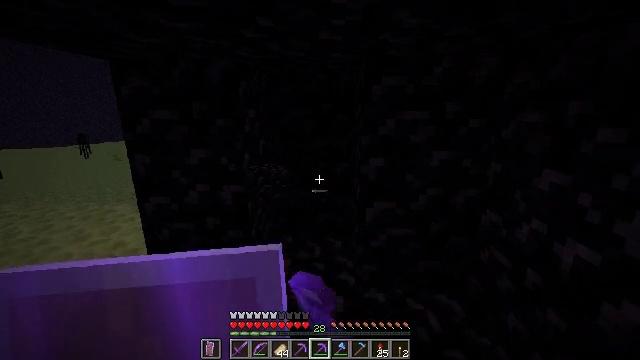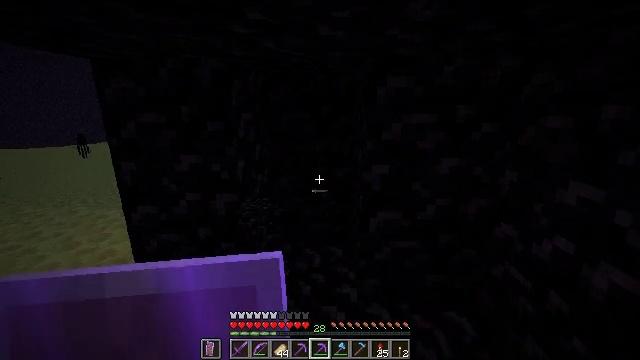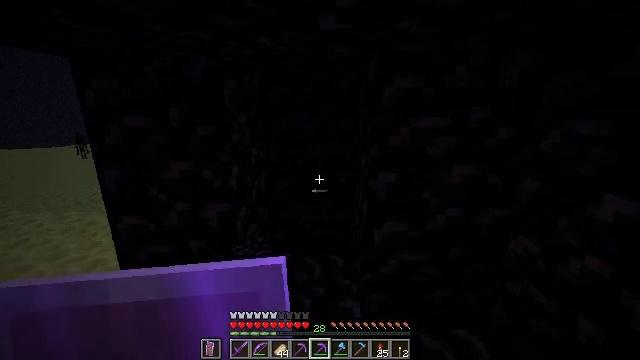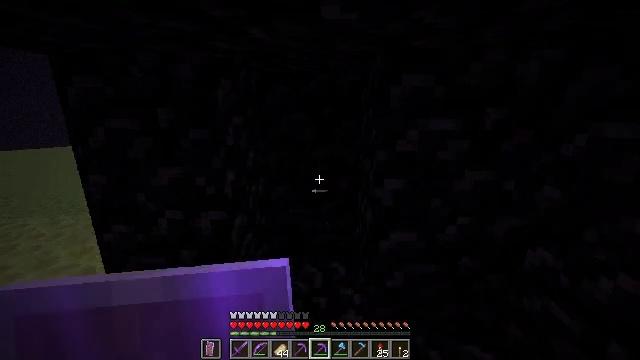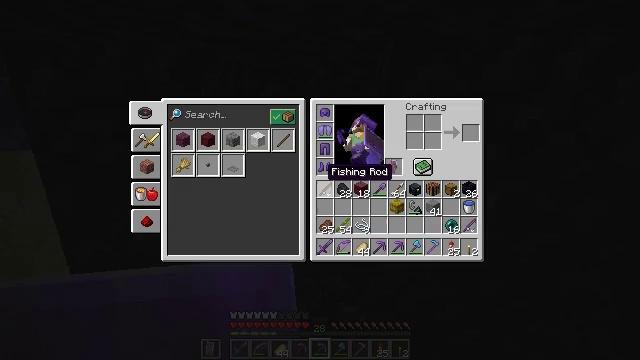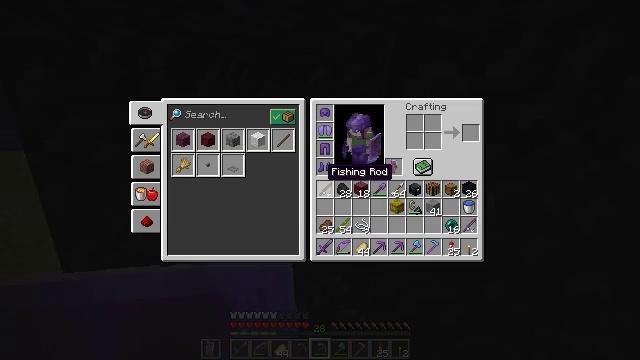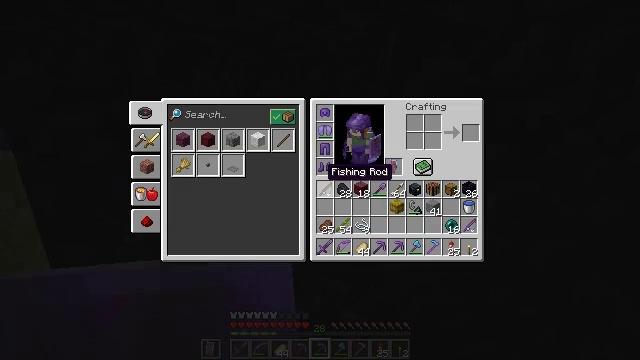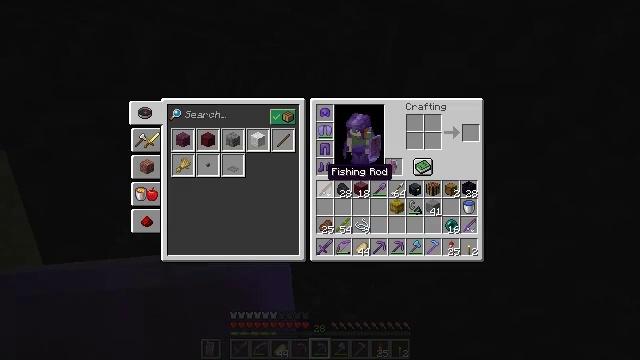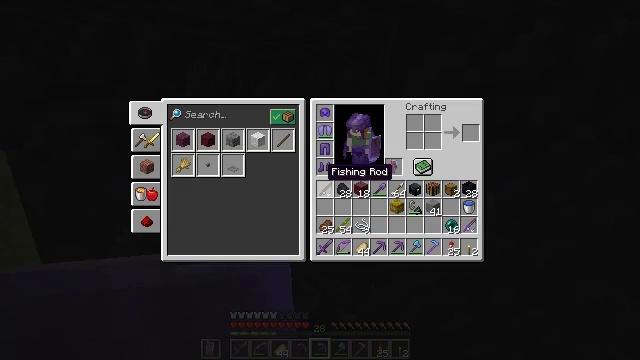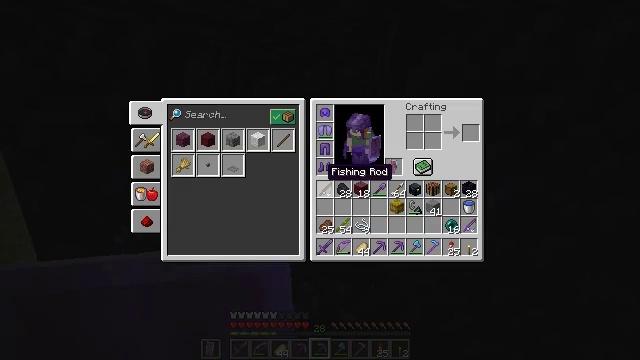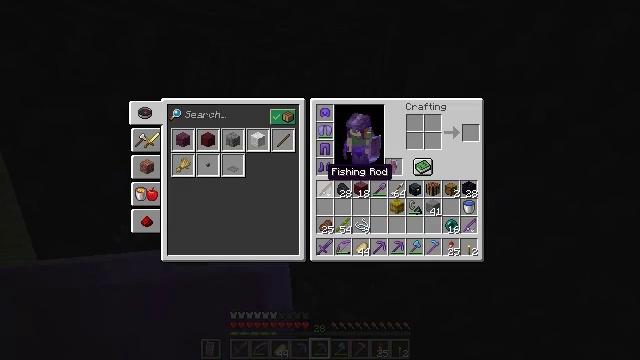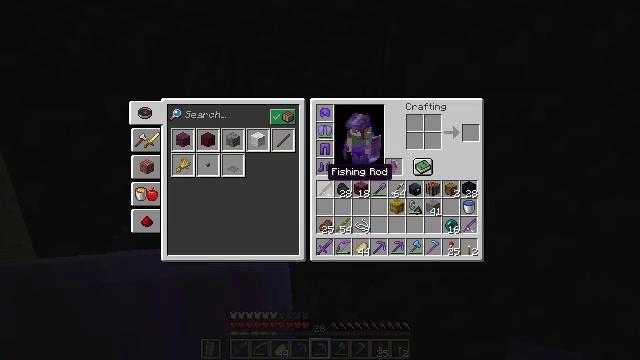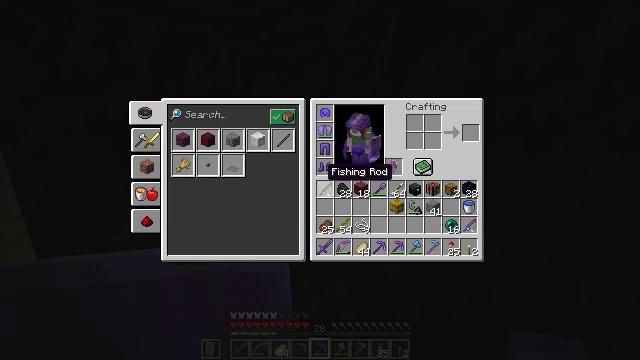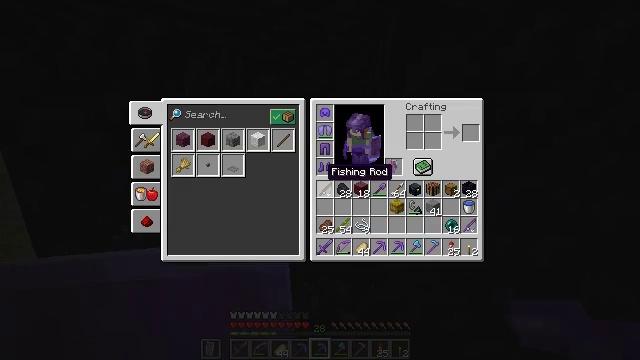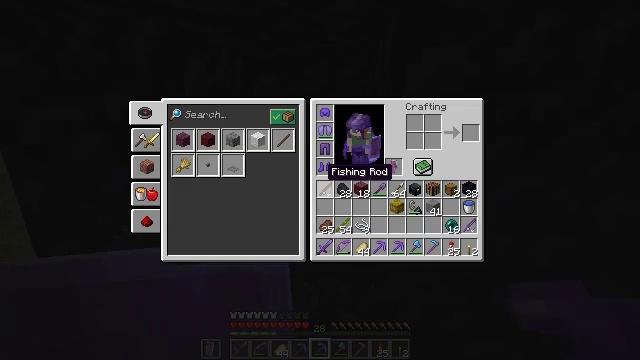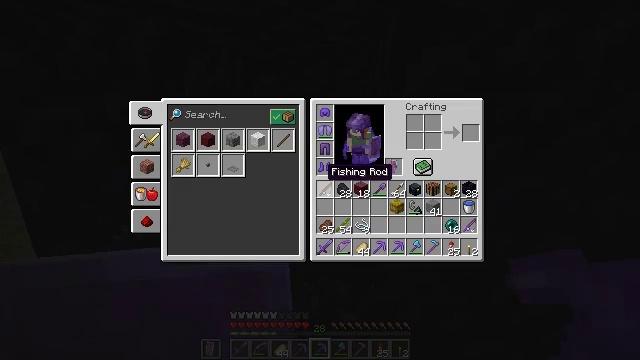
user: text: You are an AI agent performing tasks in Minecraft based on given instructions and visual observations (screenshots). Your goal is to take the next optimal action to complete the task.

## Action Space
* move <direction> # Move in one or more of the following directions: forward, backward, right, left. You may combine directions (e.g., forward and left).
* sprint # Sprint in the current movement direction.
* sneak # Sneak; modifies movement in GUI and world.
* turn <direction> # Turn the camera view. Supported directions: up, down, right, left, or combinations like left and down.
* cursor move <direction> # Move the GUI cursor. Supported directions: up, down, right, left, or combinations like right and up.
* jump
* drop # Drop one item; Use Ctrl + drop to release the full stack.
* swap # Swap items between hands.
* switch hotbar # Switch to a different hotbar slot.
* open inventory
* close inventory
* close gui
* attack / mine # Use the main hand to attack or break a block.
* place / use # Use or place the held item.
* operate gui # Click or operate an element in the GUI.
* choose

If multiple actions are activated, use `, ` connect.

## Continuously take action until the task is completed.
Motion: motion action
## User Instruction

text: Harvest obsidian for portal building.
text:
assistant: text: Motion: move forward
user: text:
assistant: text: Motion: move forward
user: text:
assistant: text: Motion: move forward
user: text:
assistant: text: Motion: open inventory
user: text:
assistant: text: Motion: open inventory
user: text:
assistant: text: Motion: open inventory
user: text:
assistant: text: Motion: open inventory
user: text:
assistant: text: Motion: no_op
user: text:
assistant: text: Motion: no_op
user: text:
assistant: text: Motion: no_op
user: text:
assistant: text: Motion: no_op
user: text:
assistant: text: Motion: no_op
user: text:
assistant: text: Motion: no_op
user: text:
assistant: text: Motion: no_op
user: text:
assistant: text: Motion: no_op
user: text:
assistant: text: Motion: no_op
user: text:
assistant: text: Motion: no_op
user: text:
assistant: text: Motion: no_op
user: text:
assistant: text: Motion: no_op
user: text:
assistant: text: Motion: no_op
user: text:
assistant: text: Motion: no_op
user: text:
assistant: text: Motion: no_op
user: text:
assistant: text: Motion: no_op
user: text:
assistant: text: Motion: no_op
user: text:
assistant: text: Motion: no_op
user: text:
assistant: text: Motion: no_op
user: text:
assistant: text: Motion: turn up
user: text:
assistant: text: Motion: turn right and up
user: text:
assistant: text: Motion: turn up
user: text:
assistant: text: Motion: no_op